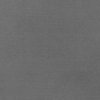
Label: dusty